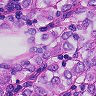
Metastatic tissue present: yes